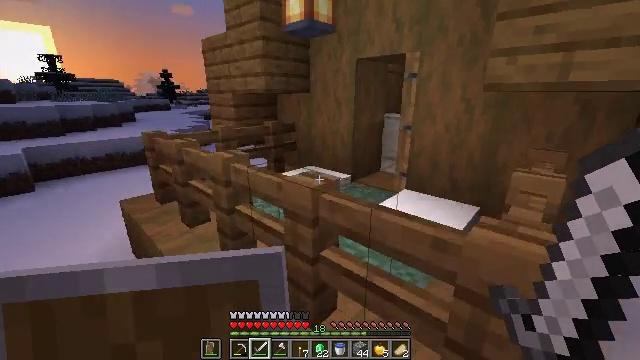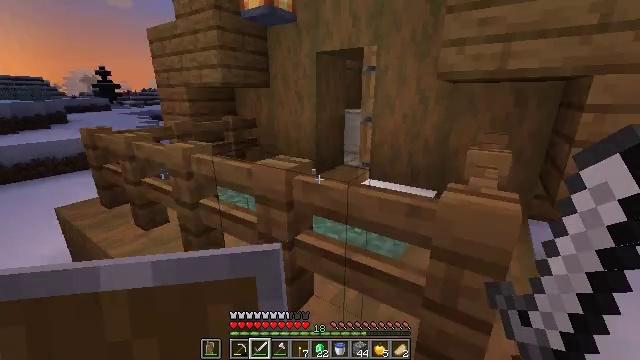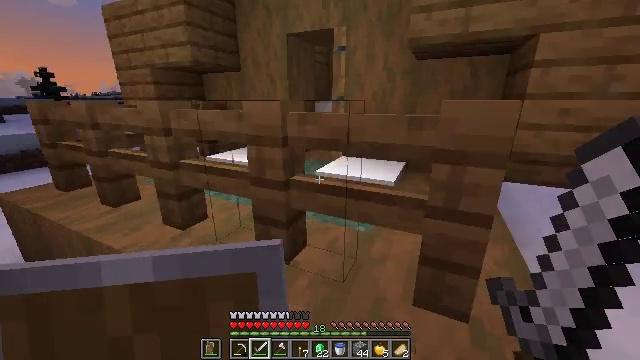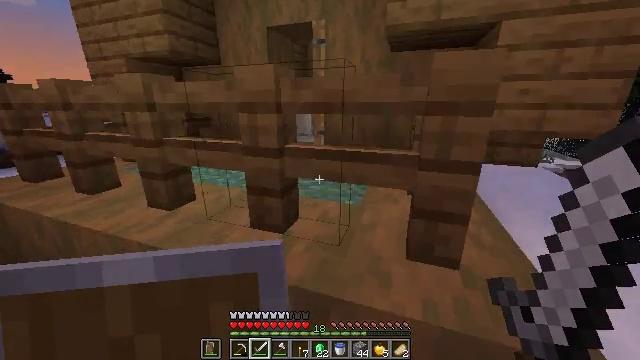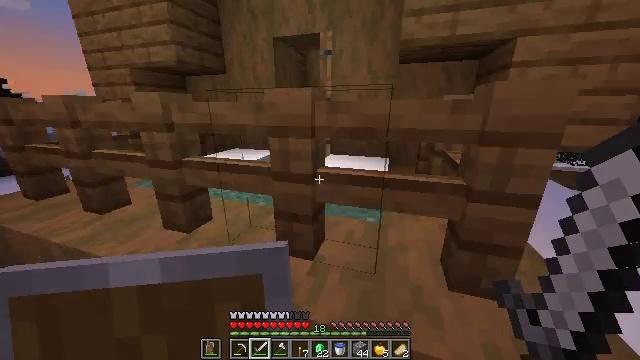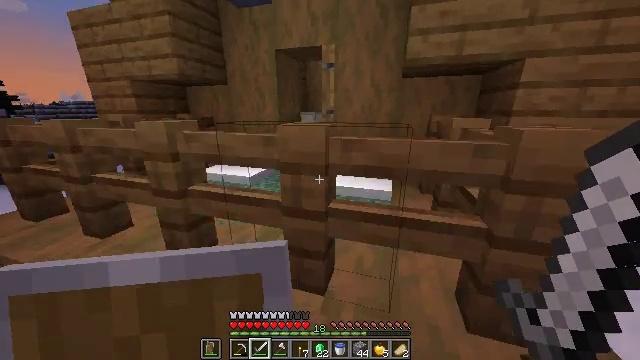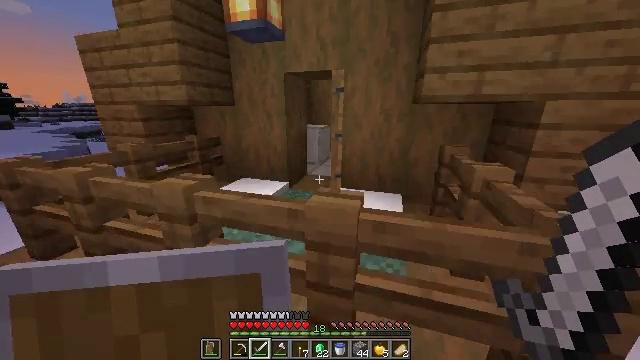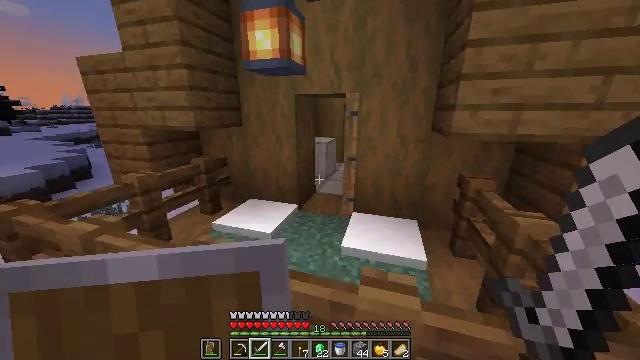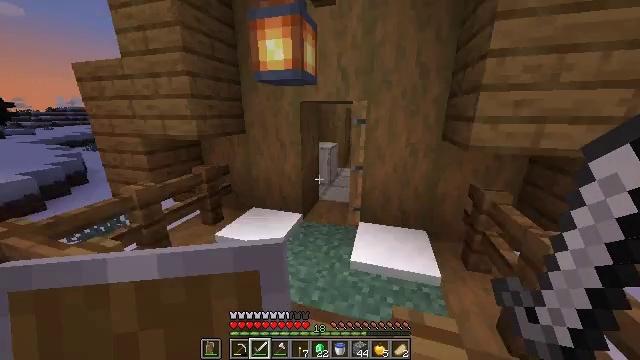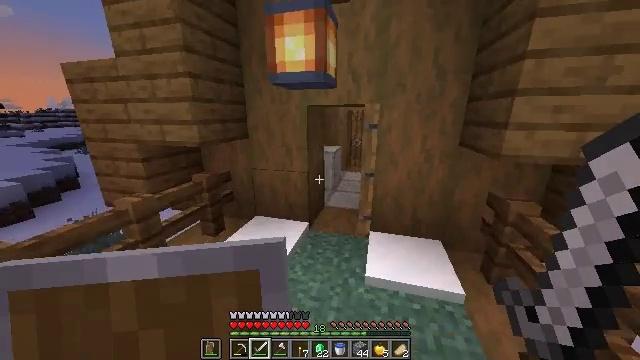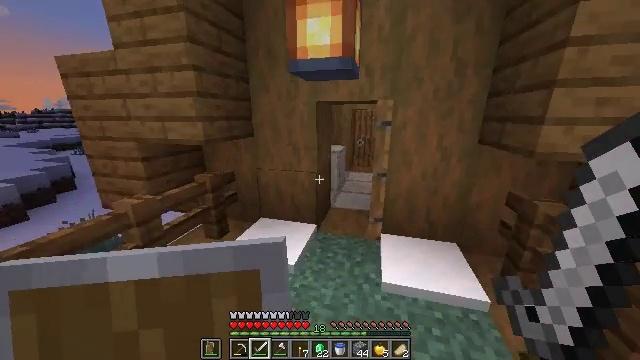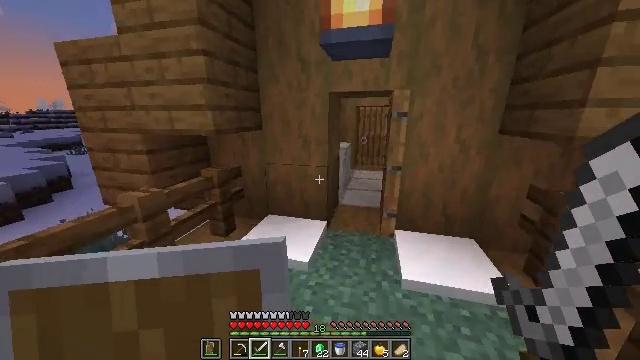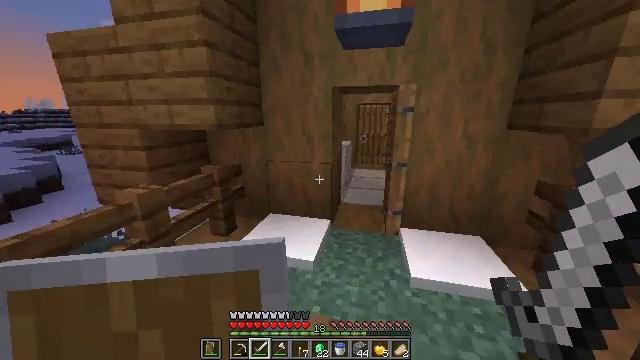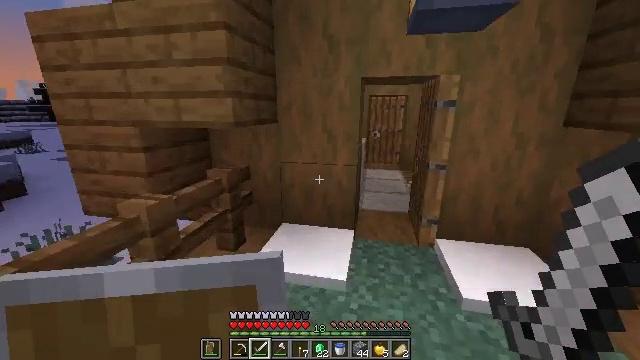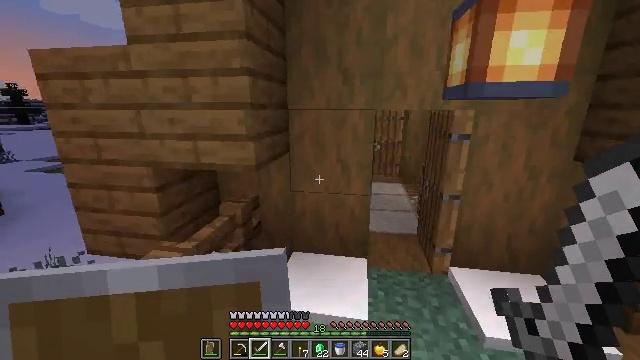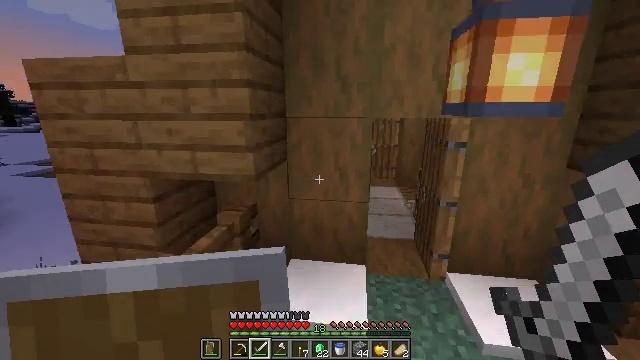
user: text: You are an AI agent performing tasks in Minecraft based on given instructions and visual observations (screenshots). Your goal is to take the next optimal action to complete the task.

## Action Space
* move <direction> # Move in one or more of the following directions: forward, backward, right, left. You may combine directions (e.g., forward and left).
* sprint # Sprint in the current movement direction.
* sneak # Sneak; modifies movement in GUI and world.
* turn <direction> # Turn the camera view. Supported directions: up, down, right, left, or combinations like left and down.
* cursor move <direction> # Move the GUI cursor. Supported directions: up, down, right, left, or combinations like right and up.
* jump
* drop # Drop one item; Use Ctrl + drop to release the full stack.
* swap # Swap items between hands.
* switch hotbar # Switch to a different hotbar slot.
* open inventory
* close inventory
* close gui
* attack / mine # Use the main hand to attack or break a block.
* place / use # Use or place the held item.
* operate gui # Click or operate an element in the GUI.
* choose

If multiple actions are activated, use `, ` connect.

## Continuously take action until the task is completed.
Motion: motion action
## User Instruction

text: Remove the blue bed from its location.
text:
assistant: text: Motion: move forward and move left, sprint, turn right, jump
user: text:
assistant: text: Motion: move forward and move left, sprint, turn right, jump
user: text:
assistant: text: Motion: move forward and move left, sprint, turn right, jump
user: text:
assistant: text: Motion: move forward and move left, sprint, turn right, jump
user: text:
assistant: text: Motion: move forward and move left, sprint, jump
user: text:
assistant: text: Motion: move forward and move left, sprint, jump
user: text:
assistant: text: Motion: move forward and move left, sprint, jump
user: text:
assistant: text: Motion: move forward and move left, sprint, jump
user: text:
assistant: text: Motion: move forward and move left, sprint, turn right, jump
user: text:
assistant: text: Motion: move forward and move left, sprint, jump
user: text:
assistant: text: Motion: move forward and move left, sprint, jump
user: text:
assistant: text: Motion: move forward and move left, sprint, jump
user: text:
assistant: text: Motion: move forward and move left, sprint, turn right, jump
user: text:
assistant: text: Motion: move forward and move left, sprint, turn right, jump
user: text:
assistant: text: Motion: move forward and move left, sprint, turn right, jump
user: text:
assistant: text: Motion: move forward and move left, sprint, jump
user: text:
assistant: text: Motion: move forward and move left, sprint, jump
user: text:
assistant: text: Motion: move forward and move left, sprint, jump
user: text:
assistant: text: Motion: move forward and move left, sprint, jump
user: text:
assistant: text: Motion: move forward and move left, sprint, jump
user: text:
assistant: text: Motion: move forward and move left, sprint, turn left
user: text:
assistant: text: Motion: move forward and move left, sprint, turn left
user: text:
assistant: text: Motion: move forward, sprint, turn left
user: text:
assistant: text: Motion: no_op
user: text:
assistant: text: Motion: no_op
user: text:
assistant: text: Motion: turn right
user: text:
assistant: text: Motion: turn right
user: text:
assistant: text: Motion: turn right and down
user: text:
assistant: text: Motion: turn right
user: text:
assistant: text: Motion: turn right